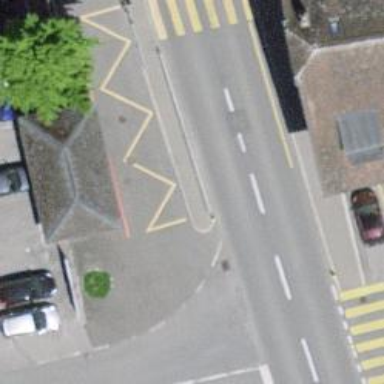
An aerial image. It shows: Bus stop along the road.